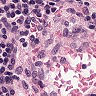
Metastatic tissue present: no